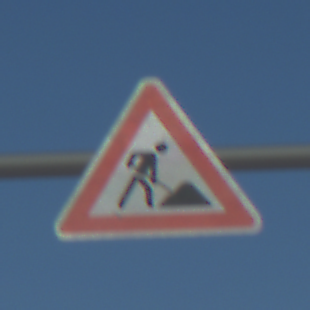
Verkehrszeichen: Arbeitsstelle
Umgebung: Outdoor, Nature
Tageszeit: MorningAfternoon
Wetter: Clear
Licht: Natural
Jahreszeit: NotSpecified
Kontrast: HighContrast